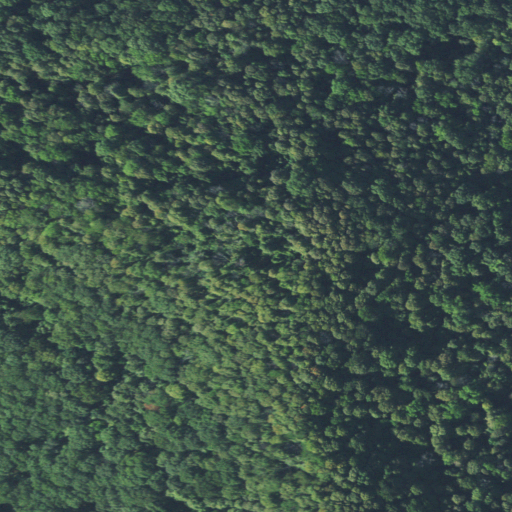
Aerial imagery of mountain in Ohio named Bunker Hill containing only deciduous forest